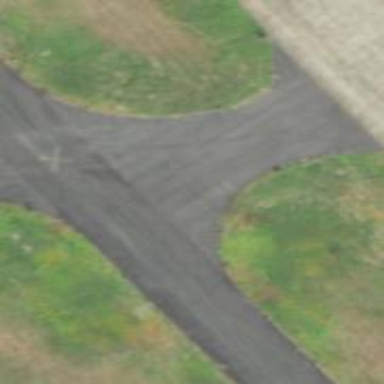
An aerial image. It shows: Image of taxiway at airport.